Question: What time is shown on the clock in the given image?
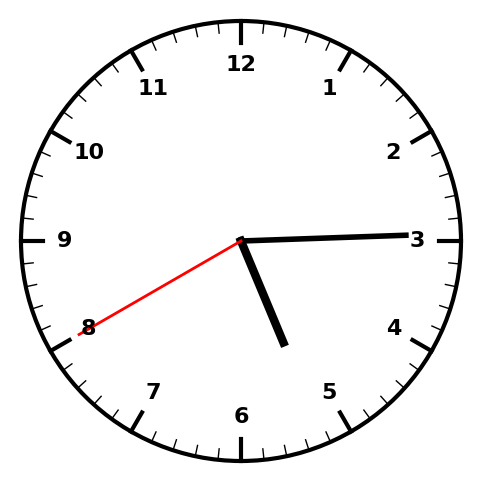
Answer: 05:14:40